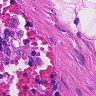
Metastatic tissue present: no